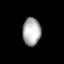
Tissue: lung
Cell type: Endothelial cells
Senescence score: 0.568
Nuclear area (px): 499
Mean DAPI intensity: 173.593